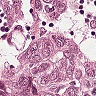
Metastatic tissue present: yes